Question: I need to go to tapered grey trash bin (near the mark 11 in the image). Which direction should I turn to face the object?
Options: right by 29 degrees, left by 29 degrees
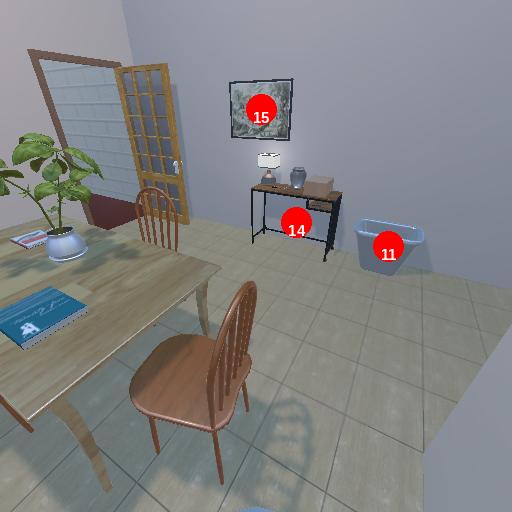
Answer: right by 29 degrees